Question: I need to validate an email field in a table in Access 2010. I tried:
'''
Is Null OR ((Like "*?@?*.?*") AND
(Not Like "*[ ,;]*"))
'''
but this did not work.

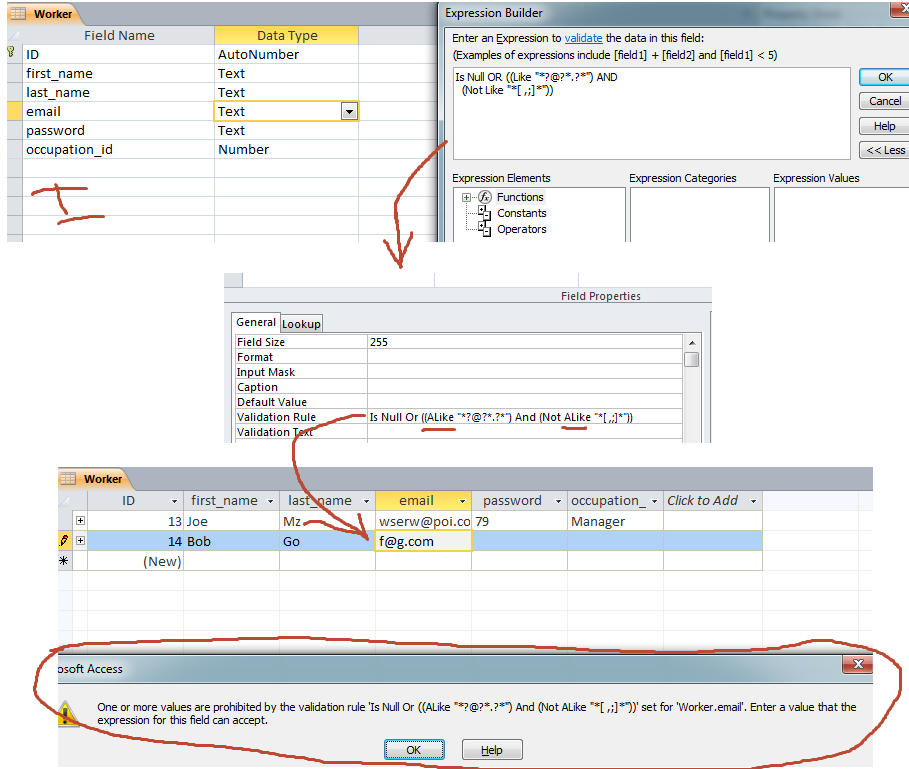
Answer: It appears that your database is in 'ANSI 92' mode, and when you pasted in the rule...
'''
Is Null OR ((Like "*?@?*.?*") AND (Not Like "*[ ,;]*"))
'''
...Access automatically changed 'Like' to 'ALike', producing...
'''
Is Null Or ((ALike "*?@?*.?*") And (Not ALike "*[ ,;]*"))
'''
The problem is that 'ALike' uses the ANSI wildcard characters, so you need to change the rule to
'''
Is Null Or ((ALike "%_@_%._%") And (Not ALike "%[ ,;]%"))
'''